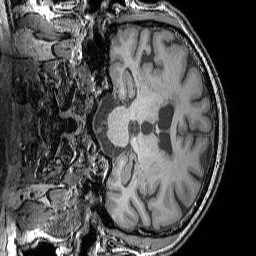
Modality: T1w
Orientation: coronal
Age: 75
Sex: male
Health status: ill
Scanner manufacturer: siemens
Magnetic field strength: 3 T
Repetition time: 1.75 s
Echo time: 0.00418 s